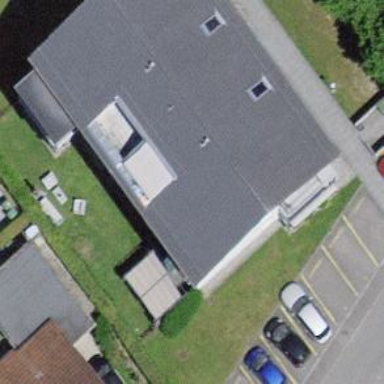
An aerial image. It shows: Gabled roof adorns the apartments building.